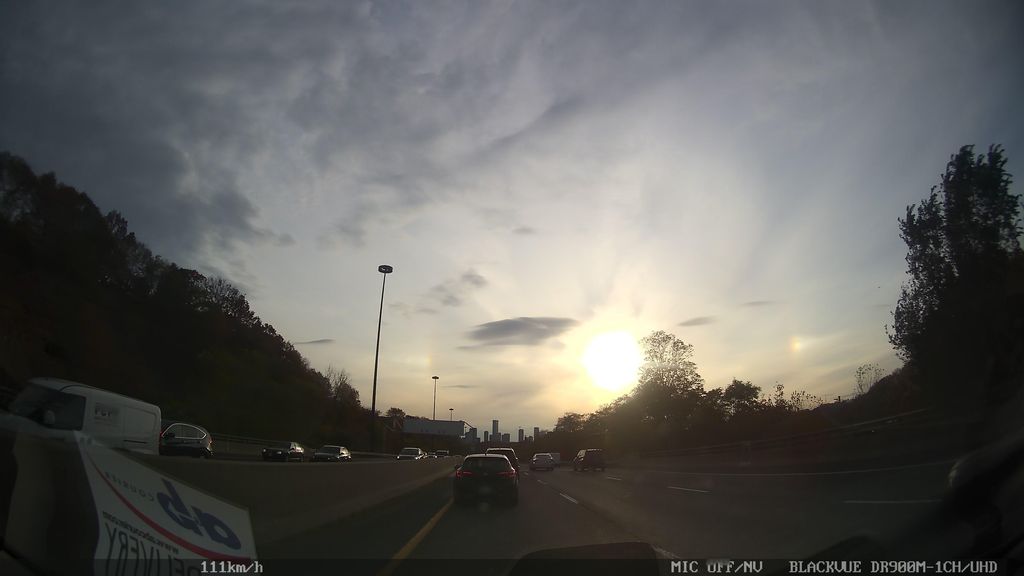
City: toronto